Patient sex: F
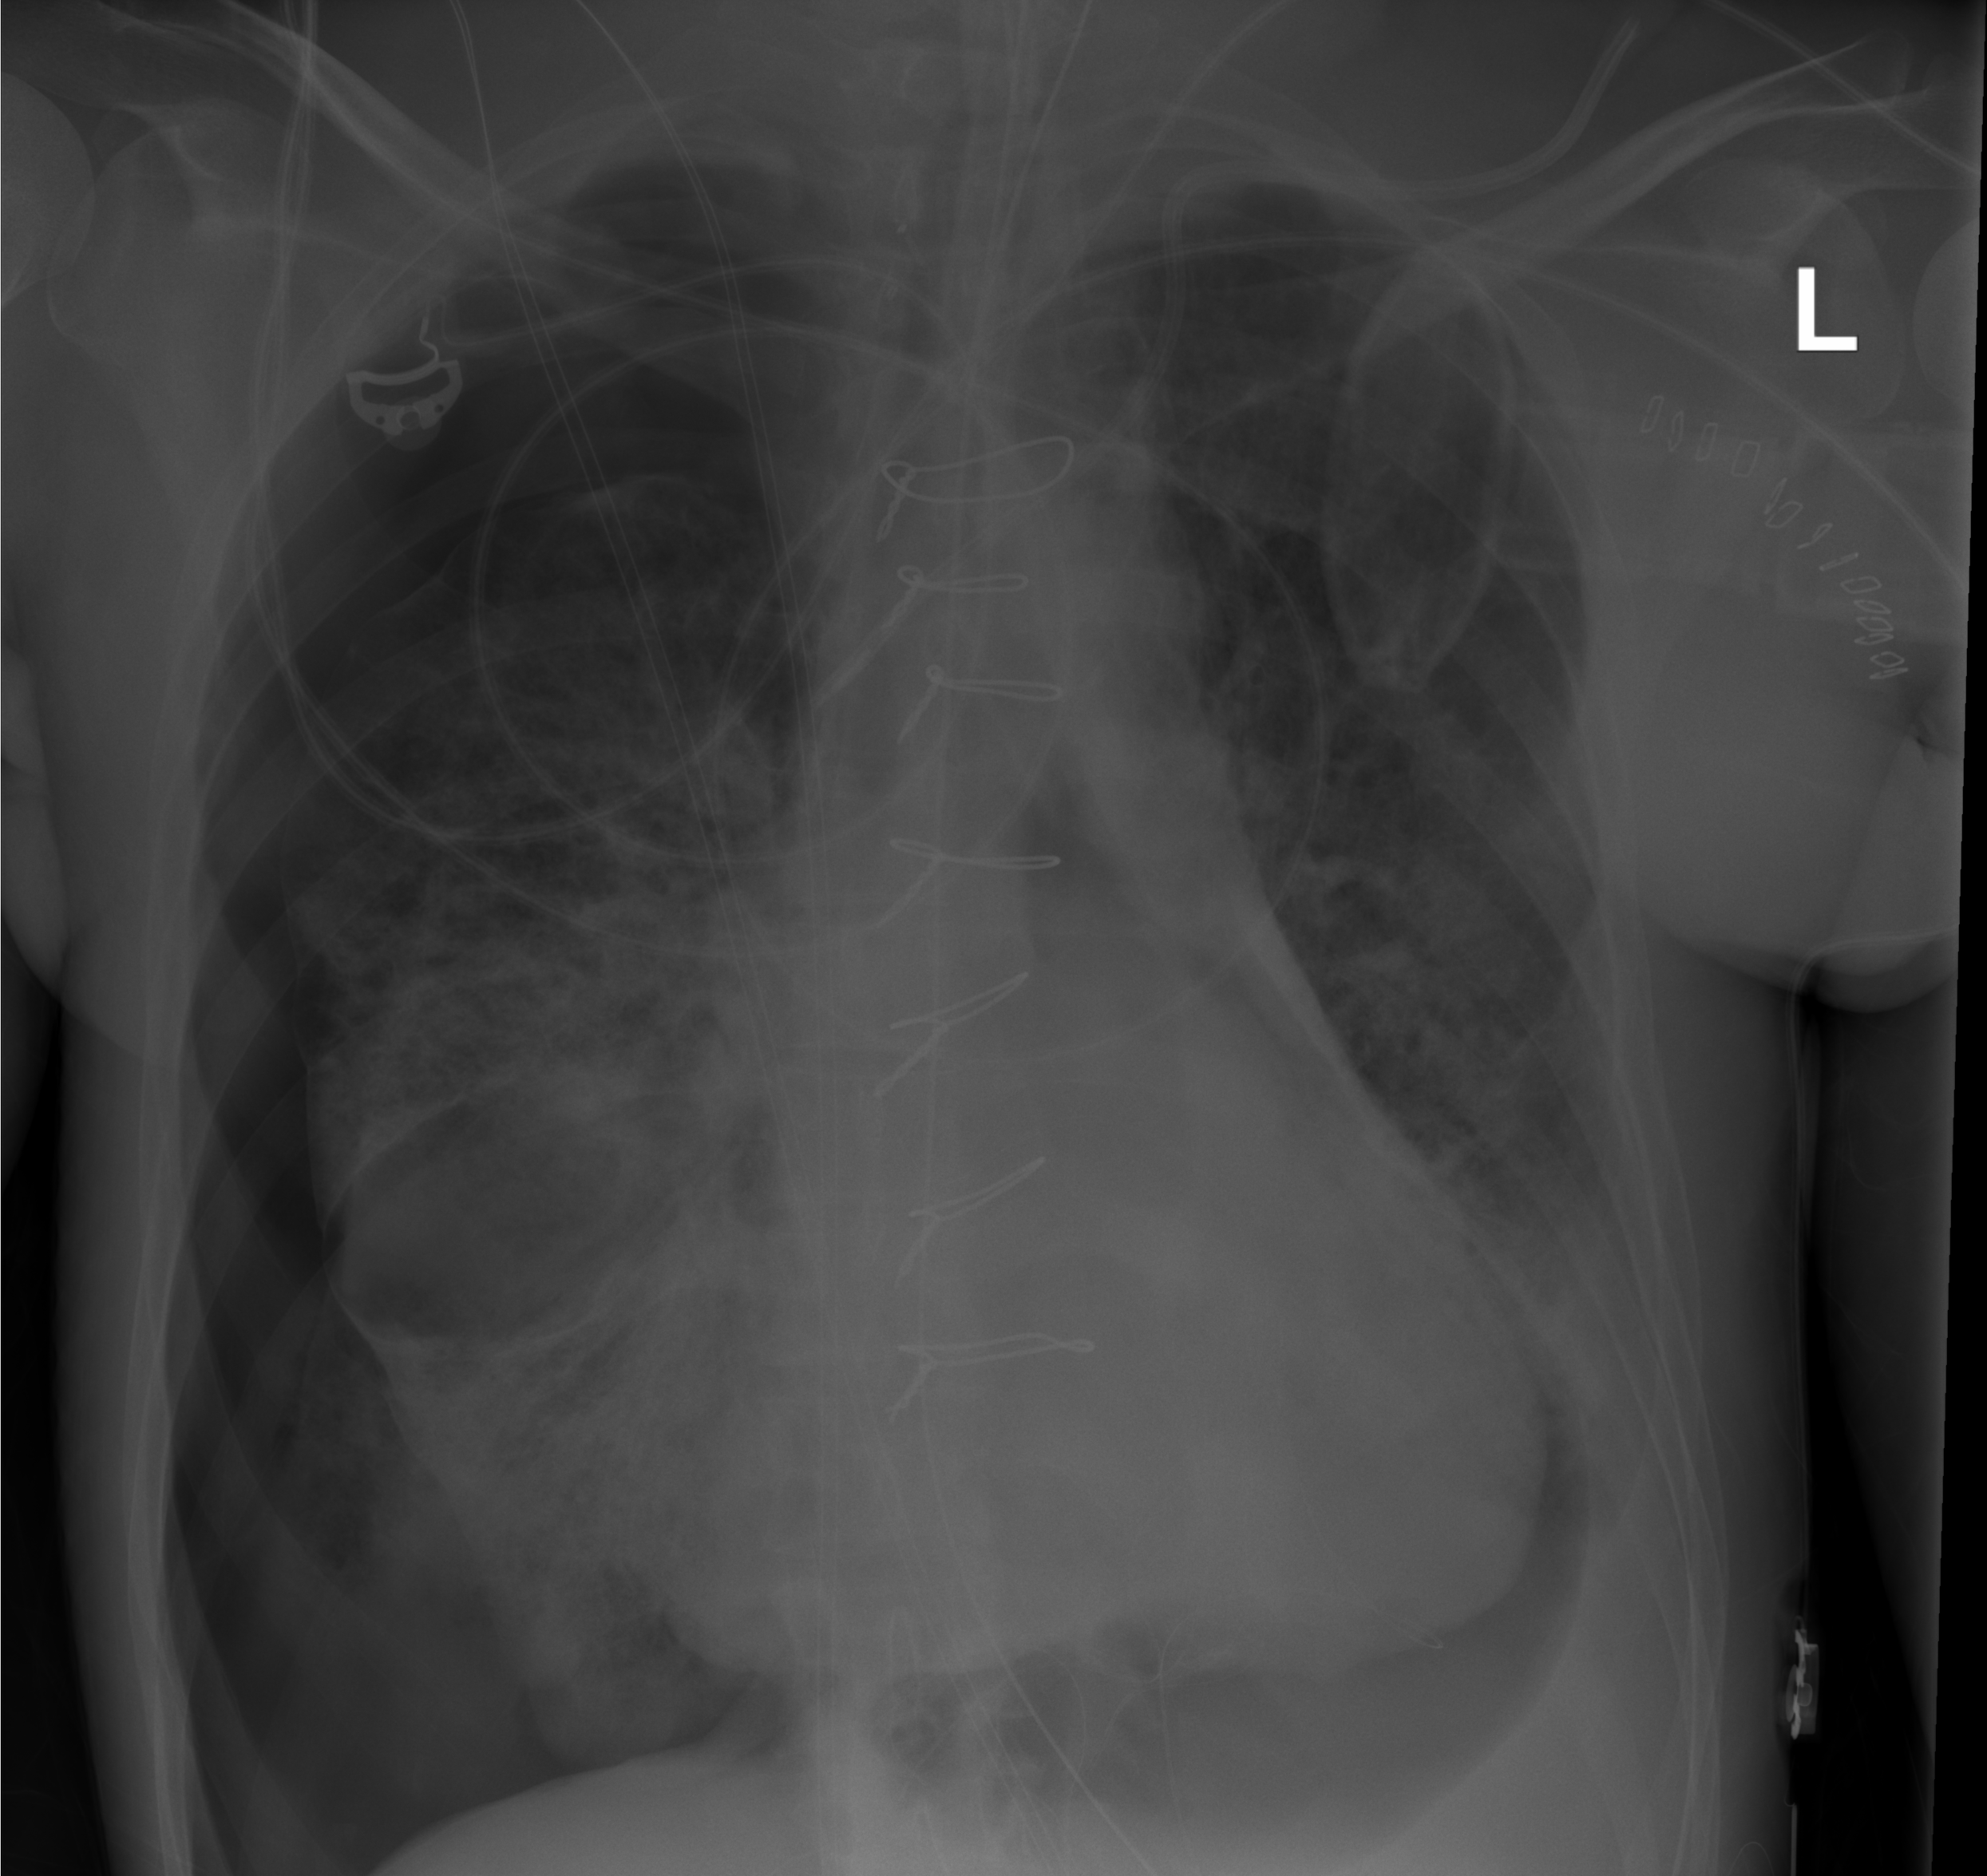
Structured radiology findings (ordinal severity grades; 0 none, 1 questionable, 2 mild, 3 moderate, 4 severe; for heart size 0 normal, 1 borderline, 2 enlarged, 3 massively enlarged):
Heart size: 1
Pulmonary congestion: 3
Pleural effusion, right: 0
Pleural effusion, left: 2
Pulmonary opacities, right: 2
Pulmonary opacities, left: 2
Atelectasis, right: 2
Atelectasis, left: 2